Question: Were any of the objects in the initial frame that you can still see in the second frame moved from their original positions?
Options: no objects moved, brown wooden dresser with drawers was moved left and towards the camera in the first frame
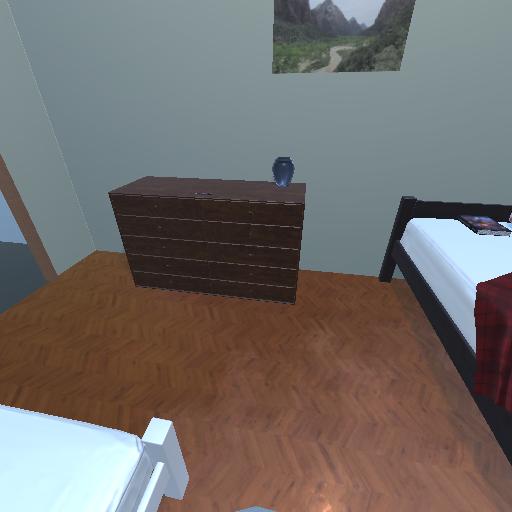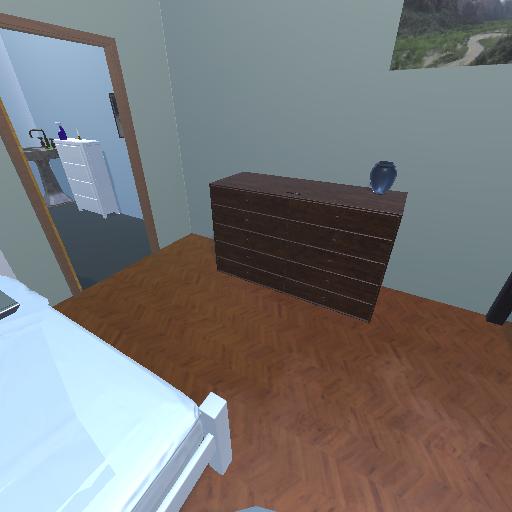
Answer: no objects moved